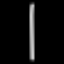
Label: line